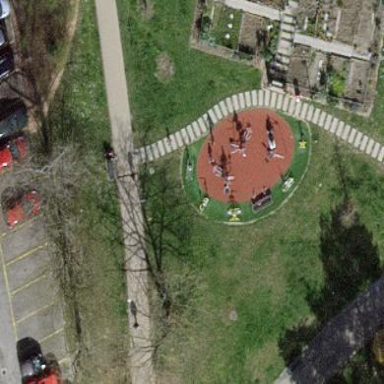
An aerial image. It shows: Playground area for leisure land.